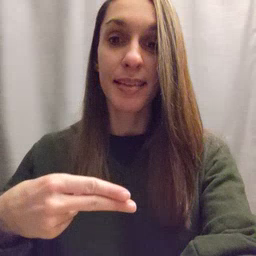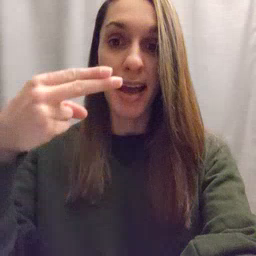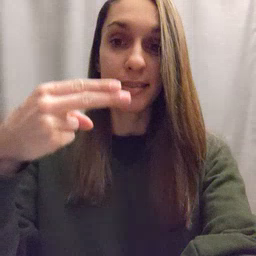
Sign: high